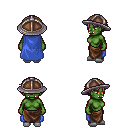
a pixel art fantasy rpg character, female body template, orc, green skin, blue cape, robe skirt, pink short bangs hairstyle, chain helm, white slippers, four views (front, back, left, right), 2x2 character sprite sheet, small pixel art, hard edges, no anti-aliasing